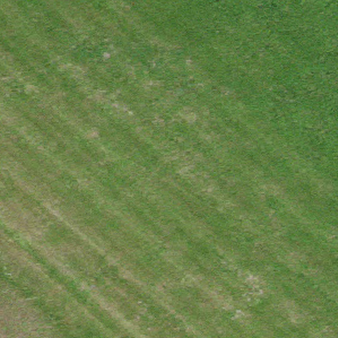
Label: other